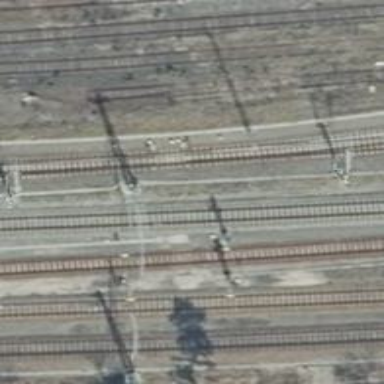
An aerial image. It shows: Railway track with contact lines for electrification.